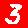
Digit: 3